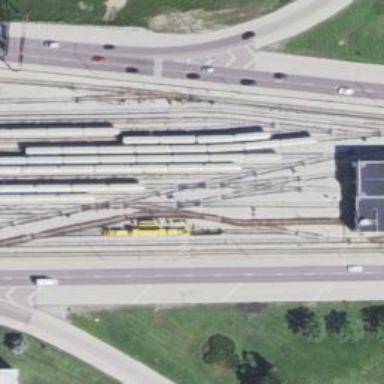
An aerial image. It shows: Electrified rail service yard.